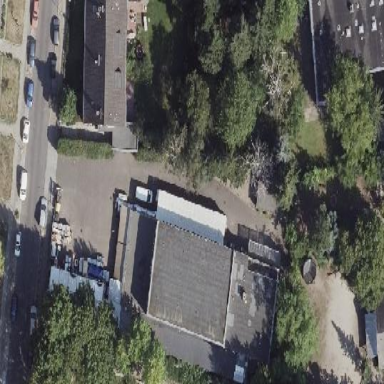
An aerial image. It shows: Commercial building.